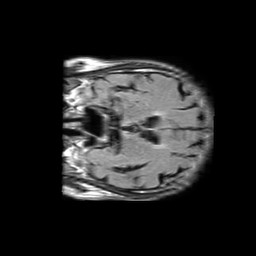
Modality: FLAIR
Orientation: coronal
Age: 74
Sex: male
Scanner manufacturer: philips
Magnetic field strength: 1.5 T
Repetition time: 10 s
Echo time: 0.11 s